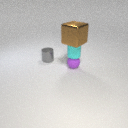
small cyan rubber cylinder above small purple rubber sphere